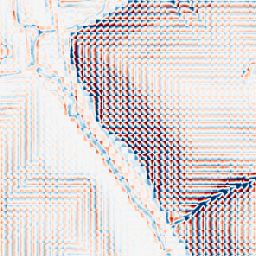
Category: wavelet
Decomposition family: wavelet_dwt
Decomposition parameters: wavelet: haar
level: 3
Upsampling method: linear_exact
Upsampling parameters: scale: 8
Upsampling scale: 8